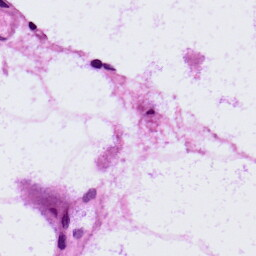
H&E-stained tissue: LymphNode